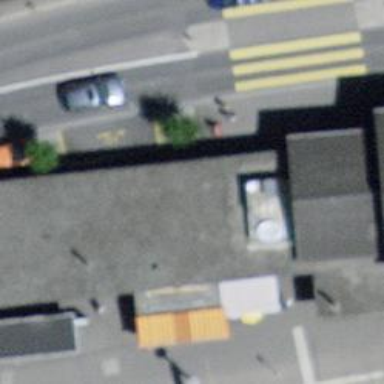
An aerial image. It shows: Kiosk shop.